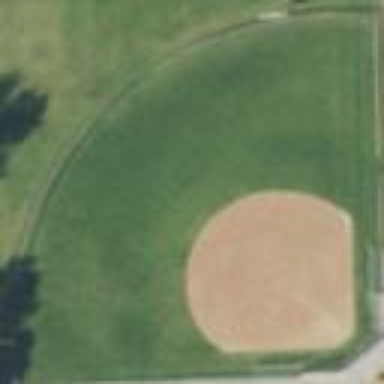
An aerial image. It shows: Softball pitch for leisure land activities.